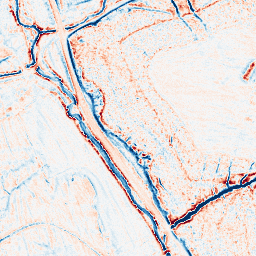
Category: edge_preserving
Decomposition family: anisotropic_diffusion
Decomposition parameters: iterations: 10
kappa: 10
gamma: 0.2
Upsampling method: bicubic
Upsampling parameters: scale: 8
Upsampling scale: 8